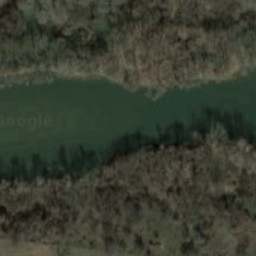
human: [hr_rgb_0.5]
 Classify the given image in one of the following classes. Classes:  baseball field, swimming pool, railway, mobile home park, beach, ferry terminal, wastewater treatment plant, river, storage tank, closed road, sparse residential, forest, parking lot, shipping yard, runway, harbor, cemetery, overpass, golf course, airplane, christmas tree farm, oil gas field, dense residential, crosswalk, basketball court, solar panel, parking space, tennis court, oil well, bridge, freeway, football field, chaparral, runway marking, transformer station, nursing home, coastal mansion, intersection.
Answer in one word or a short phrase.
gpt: river